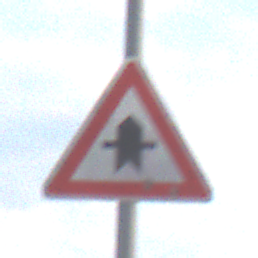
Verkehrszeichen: Vorfahrt
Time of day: SunriseSunset
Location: Outdoor (Nature)
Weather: PartlyCloudy
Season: NotSpecified
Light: Natural